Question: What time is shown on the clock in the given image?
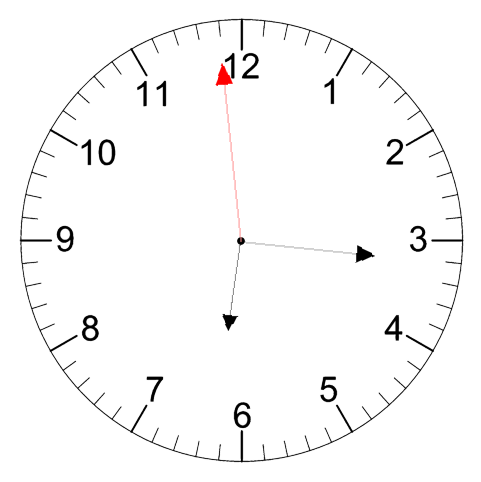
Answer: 06:15:59